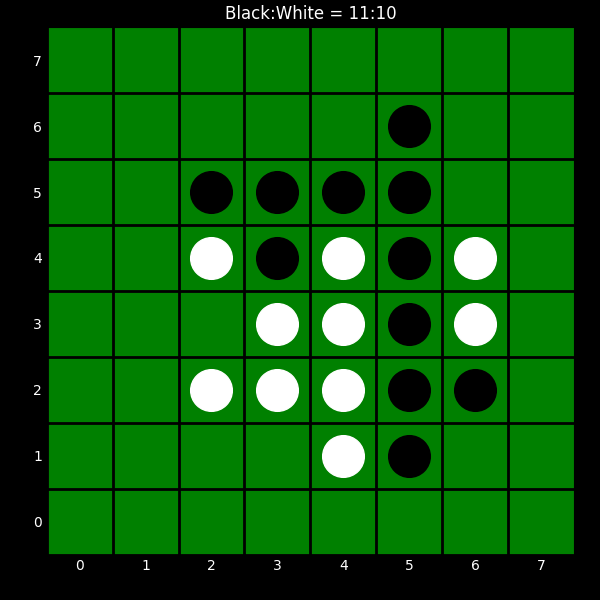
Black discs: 11
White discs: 10